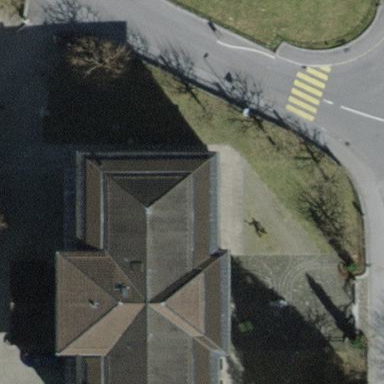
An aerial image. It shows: School building.